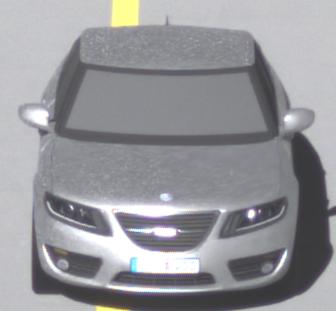
Make: Saab
Model: 5-Sep
Detailed model: 9-5 1.6T
Model produced from: 2010/06
Model produced until: 2011/12
Doors: 4
Color: white
Road condition: dry road
Daytime: morning or afternoon
Contrast: high contrast